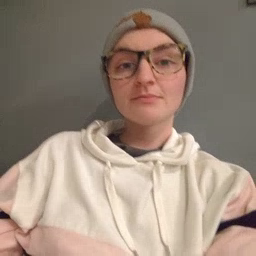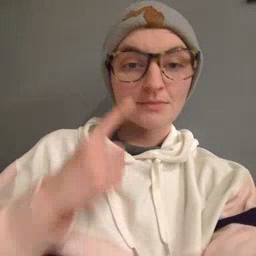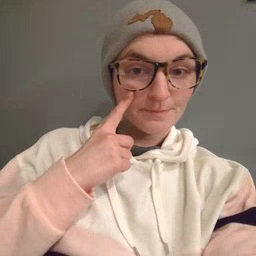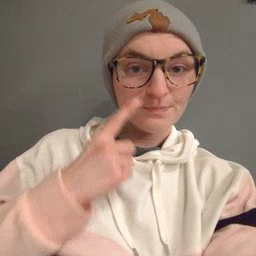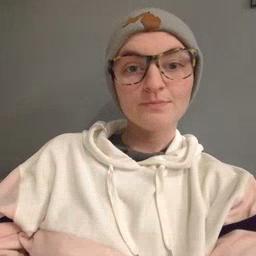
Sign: eye